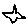
Label: star